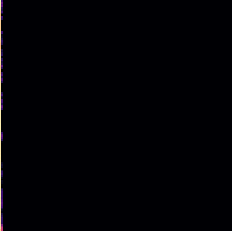
Sound class: Fire crackling